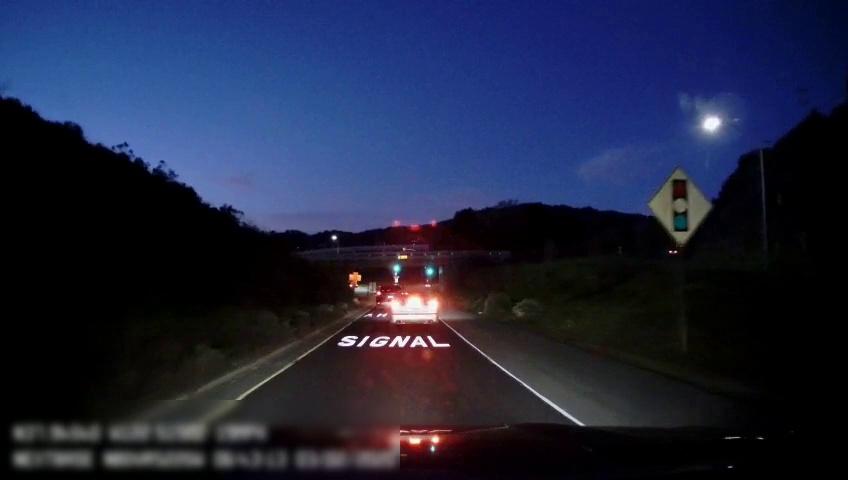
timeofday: Night
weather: Other
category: Drivable Space
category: Vehicles | Car
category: Vehicles | SUV
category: Lanes | Alternate Lane
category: Lanes | Alternate Lane
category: Traffic | Signs